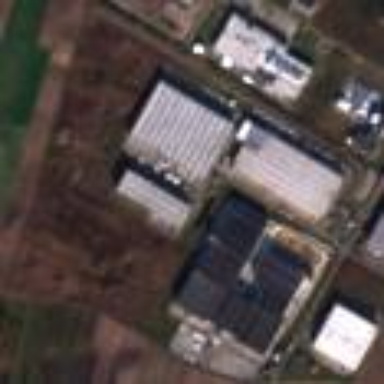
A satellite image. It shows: Industrial area with warehouses.